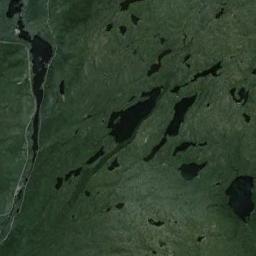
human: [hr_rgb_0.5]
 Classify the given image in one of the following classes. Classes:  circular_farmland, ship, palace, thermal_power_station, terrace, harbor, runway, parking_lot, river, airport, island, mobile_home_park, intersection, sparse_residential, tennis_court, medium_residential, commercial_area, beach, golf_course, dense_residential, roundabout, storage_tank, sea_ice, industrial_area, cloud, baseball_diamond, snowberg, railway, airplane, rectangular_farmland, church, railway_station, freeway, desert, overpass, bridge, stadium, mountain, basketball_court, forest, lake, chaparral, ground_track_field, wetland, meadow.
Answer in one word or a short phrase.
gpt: wetland